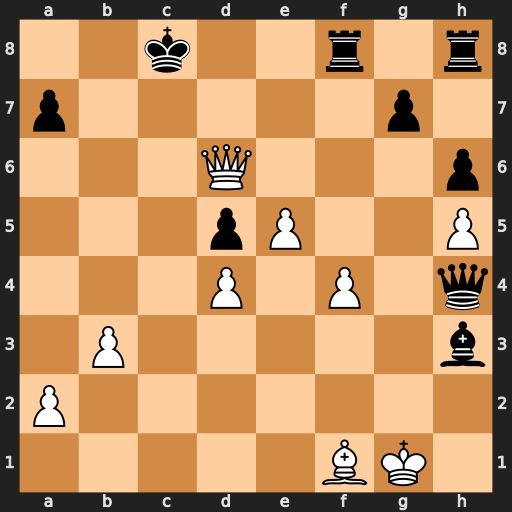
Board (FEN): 2k2r1r/p5p1/3Q3p/3pP2P/3P1P1q/1P5b/P7/5BK1
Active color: w
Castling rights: -
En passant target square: -
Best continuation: Ba6#